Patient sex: M
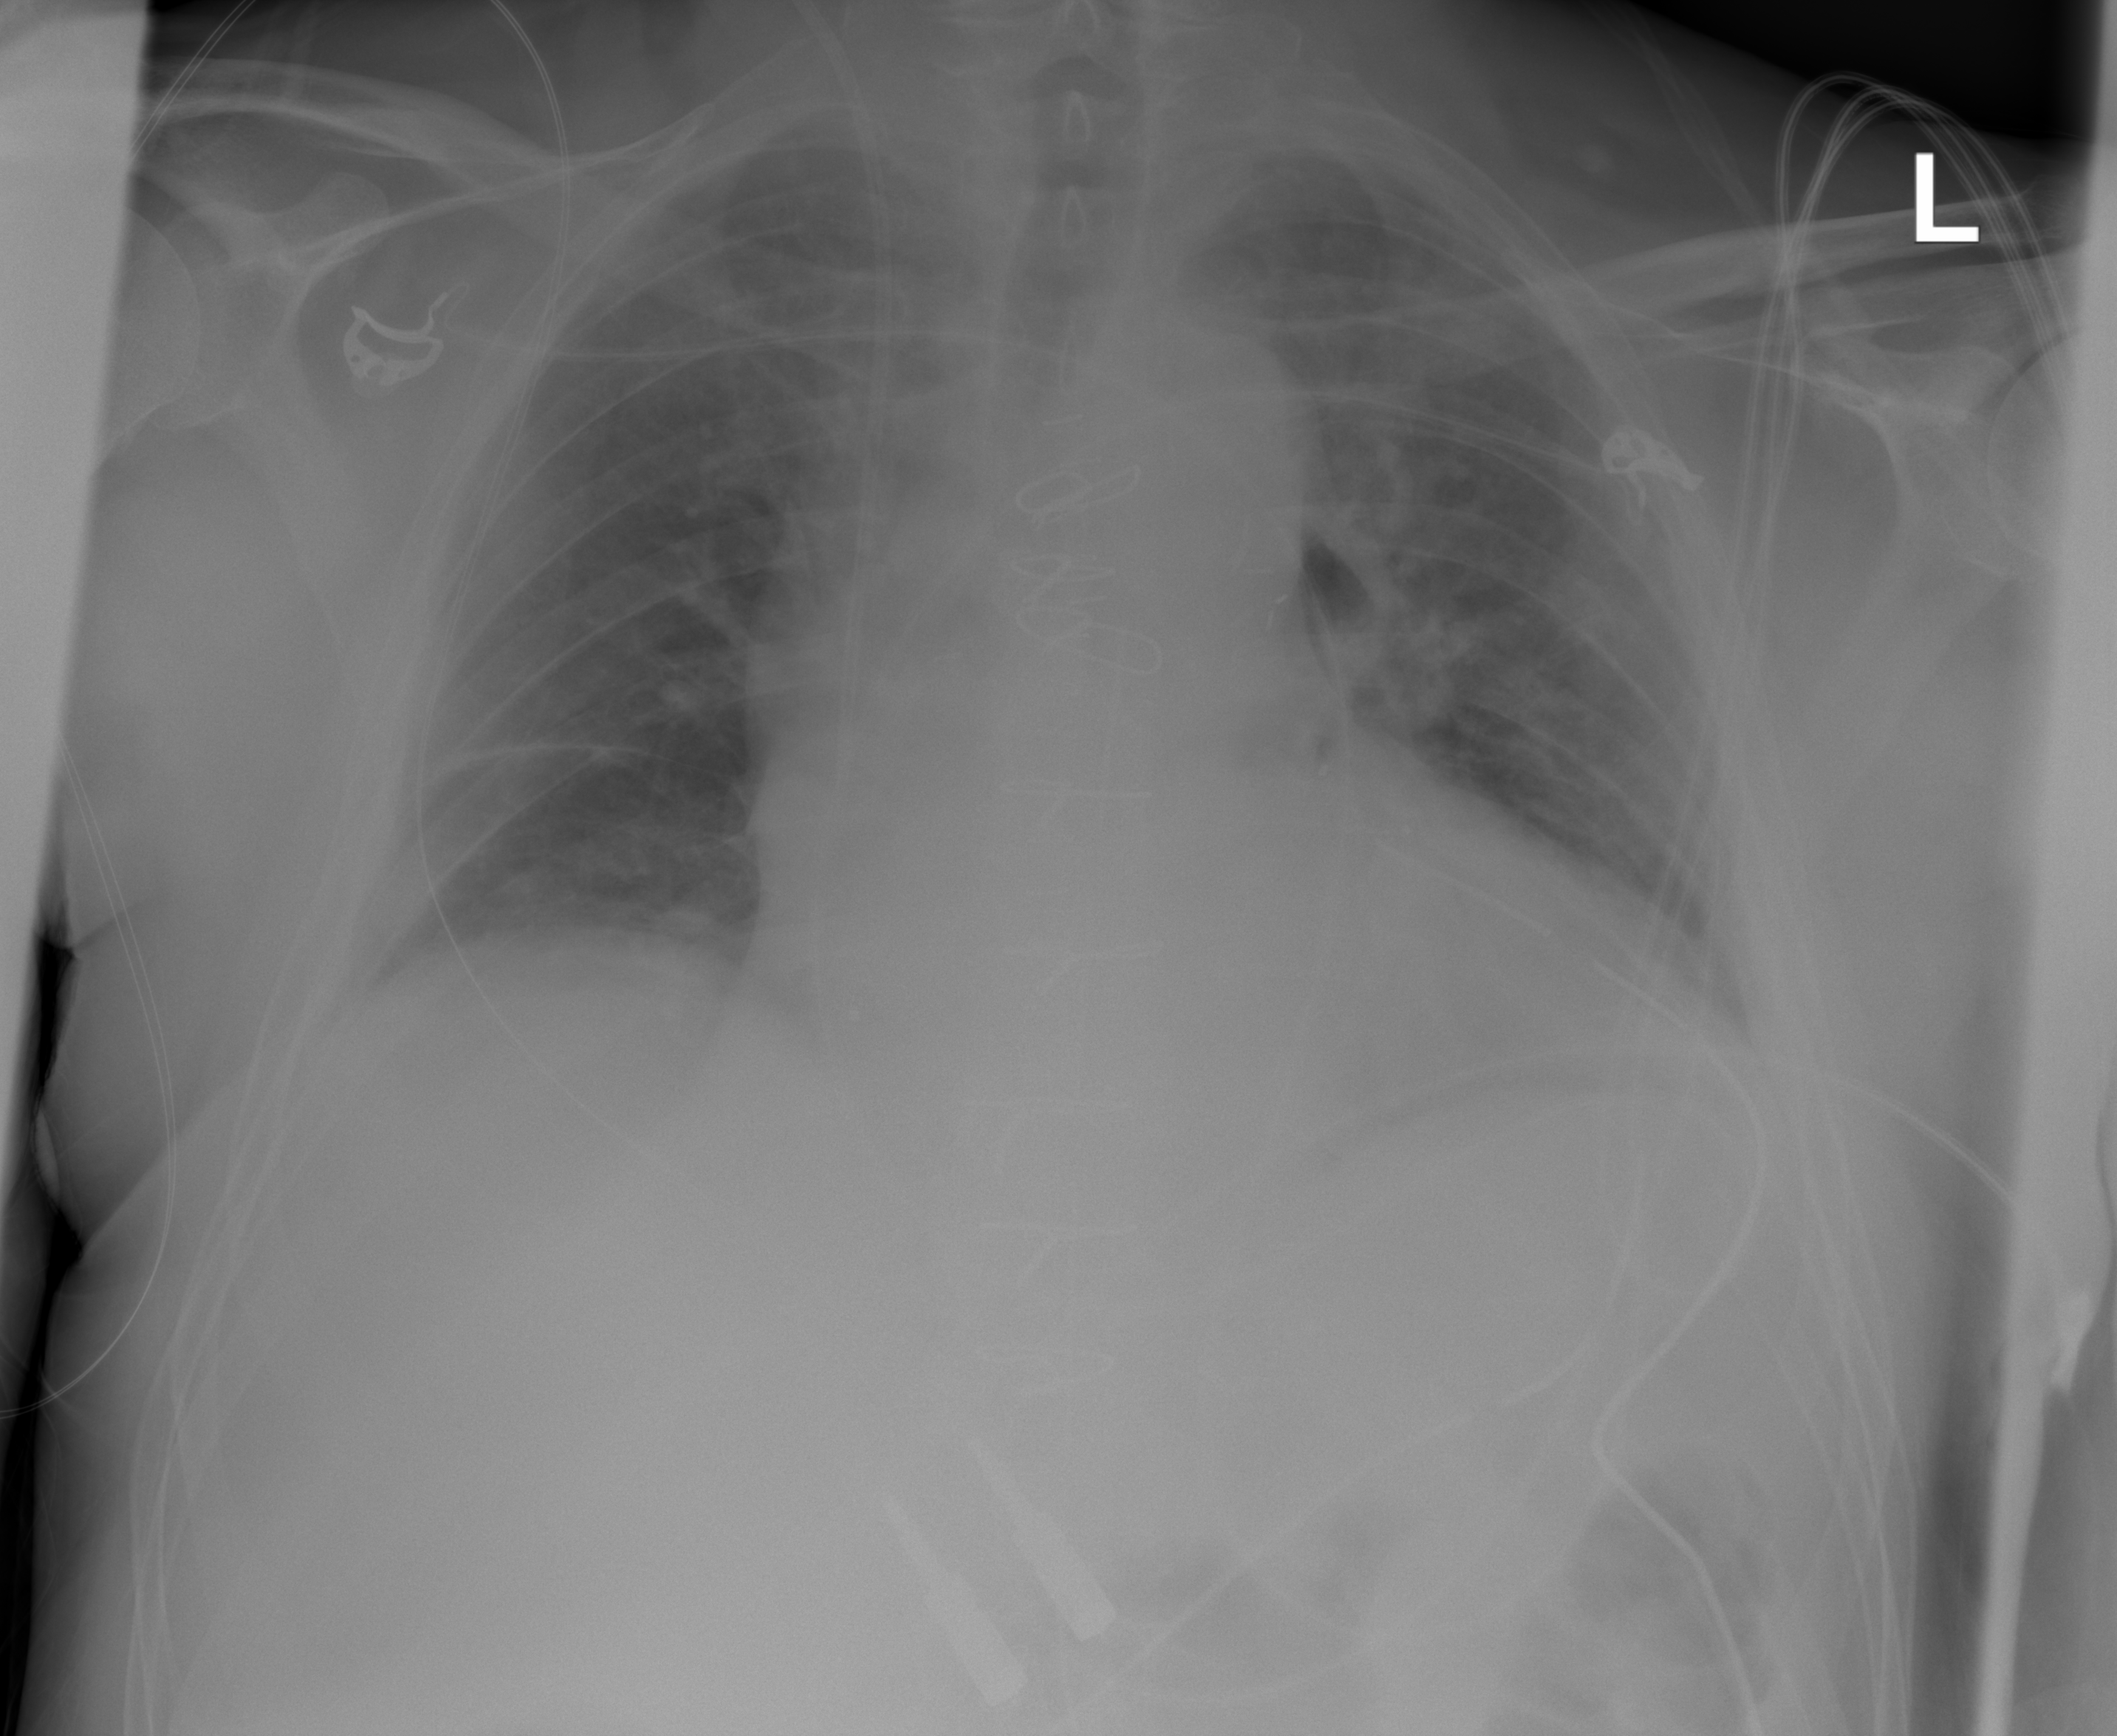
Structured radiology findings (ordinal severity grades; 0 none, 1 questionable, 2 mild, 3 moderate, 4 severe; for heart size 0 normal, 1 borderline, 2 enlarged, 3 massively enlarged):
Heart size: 2
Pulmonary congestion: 0
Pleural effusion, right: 0
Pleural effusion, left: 0
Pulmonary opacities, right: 0
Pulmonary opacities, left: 0
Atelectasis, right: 0
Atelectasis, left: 2